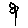
Label: flower